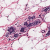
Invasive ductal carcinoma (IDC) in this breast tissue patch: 0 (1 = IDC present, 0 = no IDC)